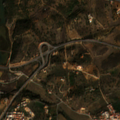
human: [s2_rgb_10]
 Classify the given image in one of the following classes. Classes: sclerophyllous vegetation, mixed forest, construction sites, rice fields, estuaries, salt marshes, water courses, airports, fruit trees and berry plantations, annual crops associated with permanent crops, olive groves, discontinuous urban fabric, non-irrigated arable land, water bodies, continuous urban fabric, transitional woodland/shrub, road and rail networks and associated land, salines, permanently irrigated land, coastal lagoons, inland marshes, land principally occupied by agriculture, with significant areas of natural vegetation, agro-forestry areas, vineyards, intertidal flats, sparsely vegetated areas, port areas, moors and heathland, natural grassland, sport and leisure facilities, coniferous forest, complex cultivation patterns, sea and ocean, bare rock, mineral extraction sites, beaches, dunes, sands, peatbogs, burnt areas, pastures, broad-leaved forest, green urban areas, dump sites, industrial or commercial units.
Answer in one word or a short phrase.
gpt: continuous urban fabric, discontinuous urban fabric, fruit trees and berry plantations, annual crops associated with permanent crops, complex cultivation patterns, sclerophyllous vegetation, salt marshes